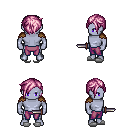
a pixel art fantasy rpg character, male body template, dark elf, purple skin, leather shoulder armor, magenta pants, pink pixie cut hairstyle, white slippers, dagger, four views (front, back, left, right), 2x2 character sprite sheet, small pixel art, hard edges, no anti-aliasing